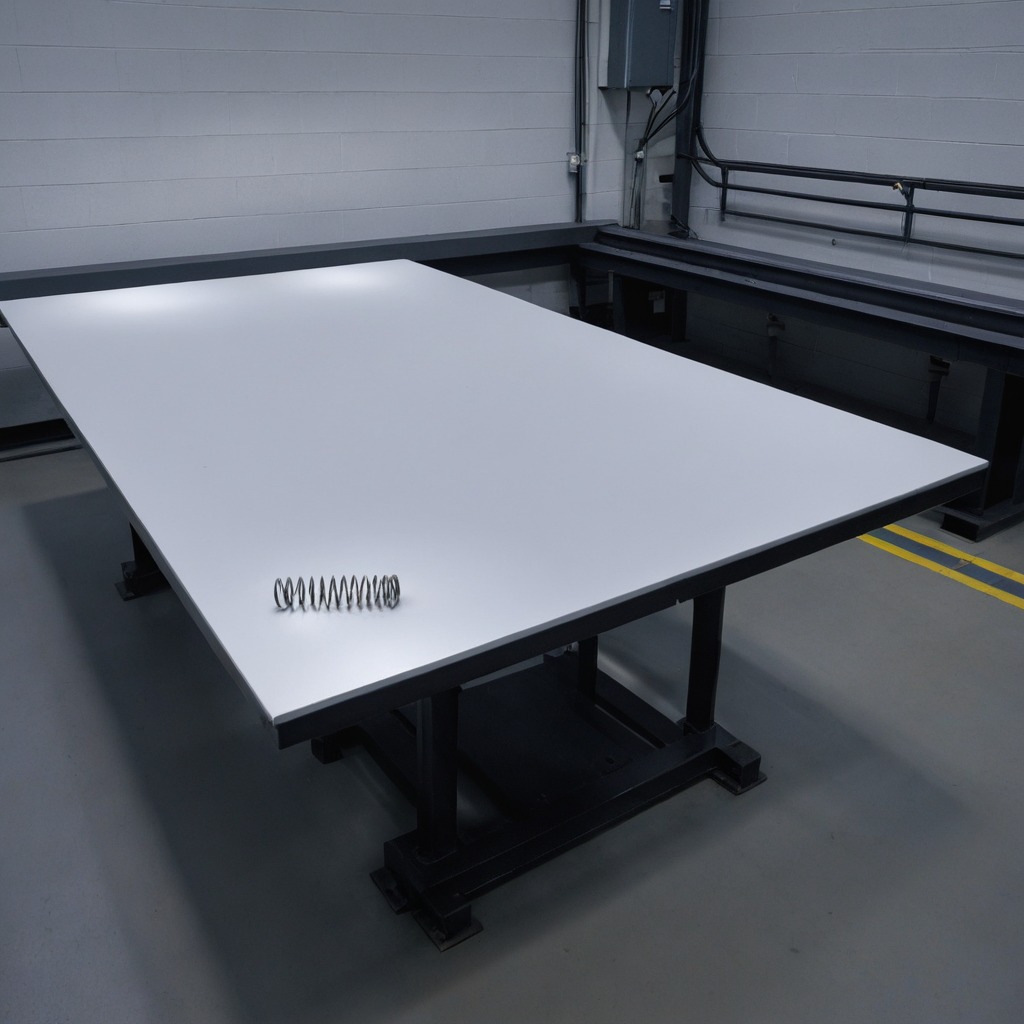
A coiled metal spring is lying on the clean empty table in the basement in the evening.